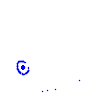
Particle: electron